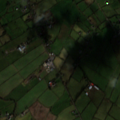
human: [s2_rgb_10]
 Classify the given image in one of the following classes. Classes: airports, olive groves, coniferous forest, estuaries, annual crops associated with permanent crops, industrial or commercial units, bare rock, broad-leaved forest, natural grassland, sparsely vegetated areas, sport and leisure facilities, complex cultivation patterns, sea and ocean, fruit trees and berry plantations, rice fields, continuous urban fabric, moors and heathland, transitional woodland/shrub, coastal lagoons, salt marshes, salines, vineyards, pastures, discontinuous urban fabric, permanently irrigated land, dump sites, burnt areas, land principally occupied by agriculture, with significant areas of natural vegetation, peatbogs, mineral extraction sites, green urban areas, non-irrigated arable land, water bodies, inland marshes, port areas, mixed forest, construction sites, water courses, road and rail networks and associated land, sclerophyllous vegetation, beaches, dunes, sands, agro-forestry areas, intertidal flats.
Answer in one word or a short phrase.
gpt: pastures